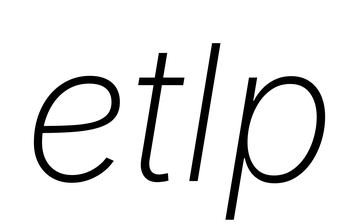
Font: Inter-Italic_ExtraLight_Italic